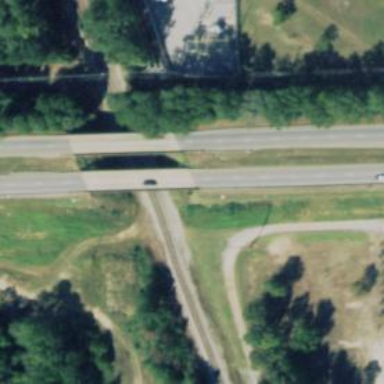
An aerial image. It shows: Trunk highway bridge with dual carriageway.